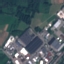
Label: Industrial